Field crop: tomato
Growth stage: 1
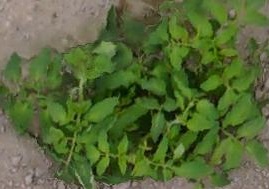
Species: tomato